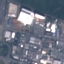
Label: Industrial